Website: lowes
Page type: account-dashboard
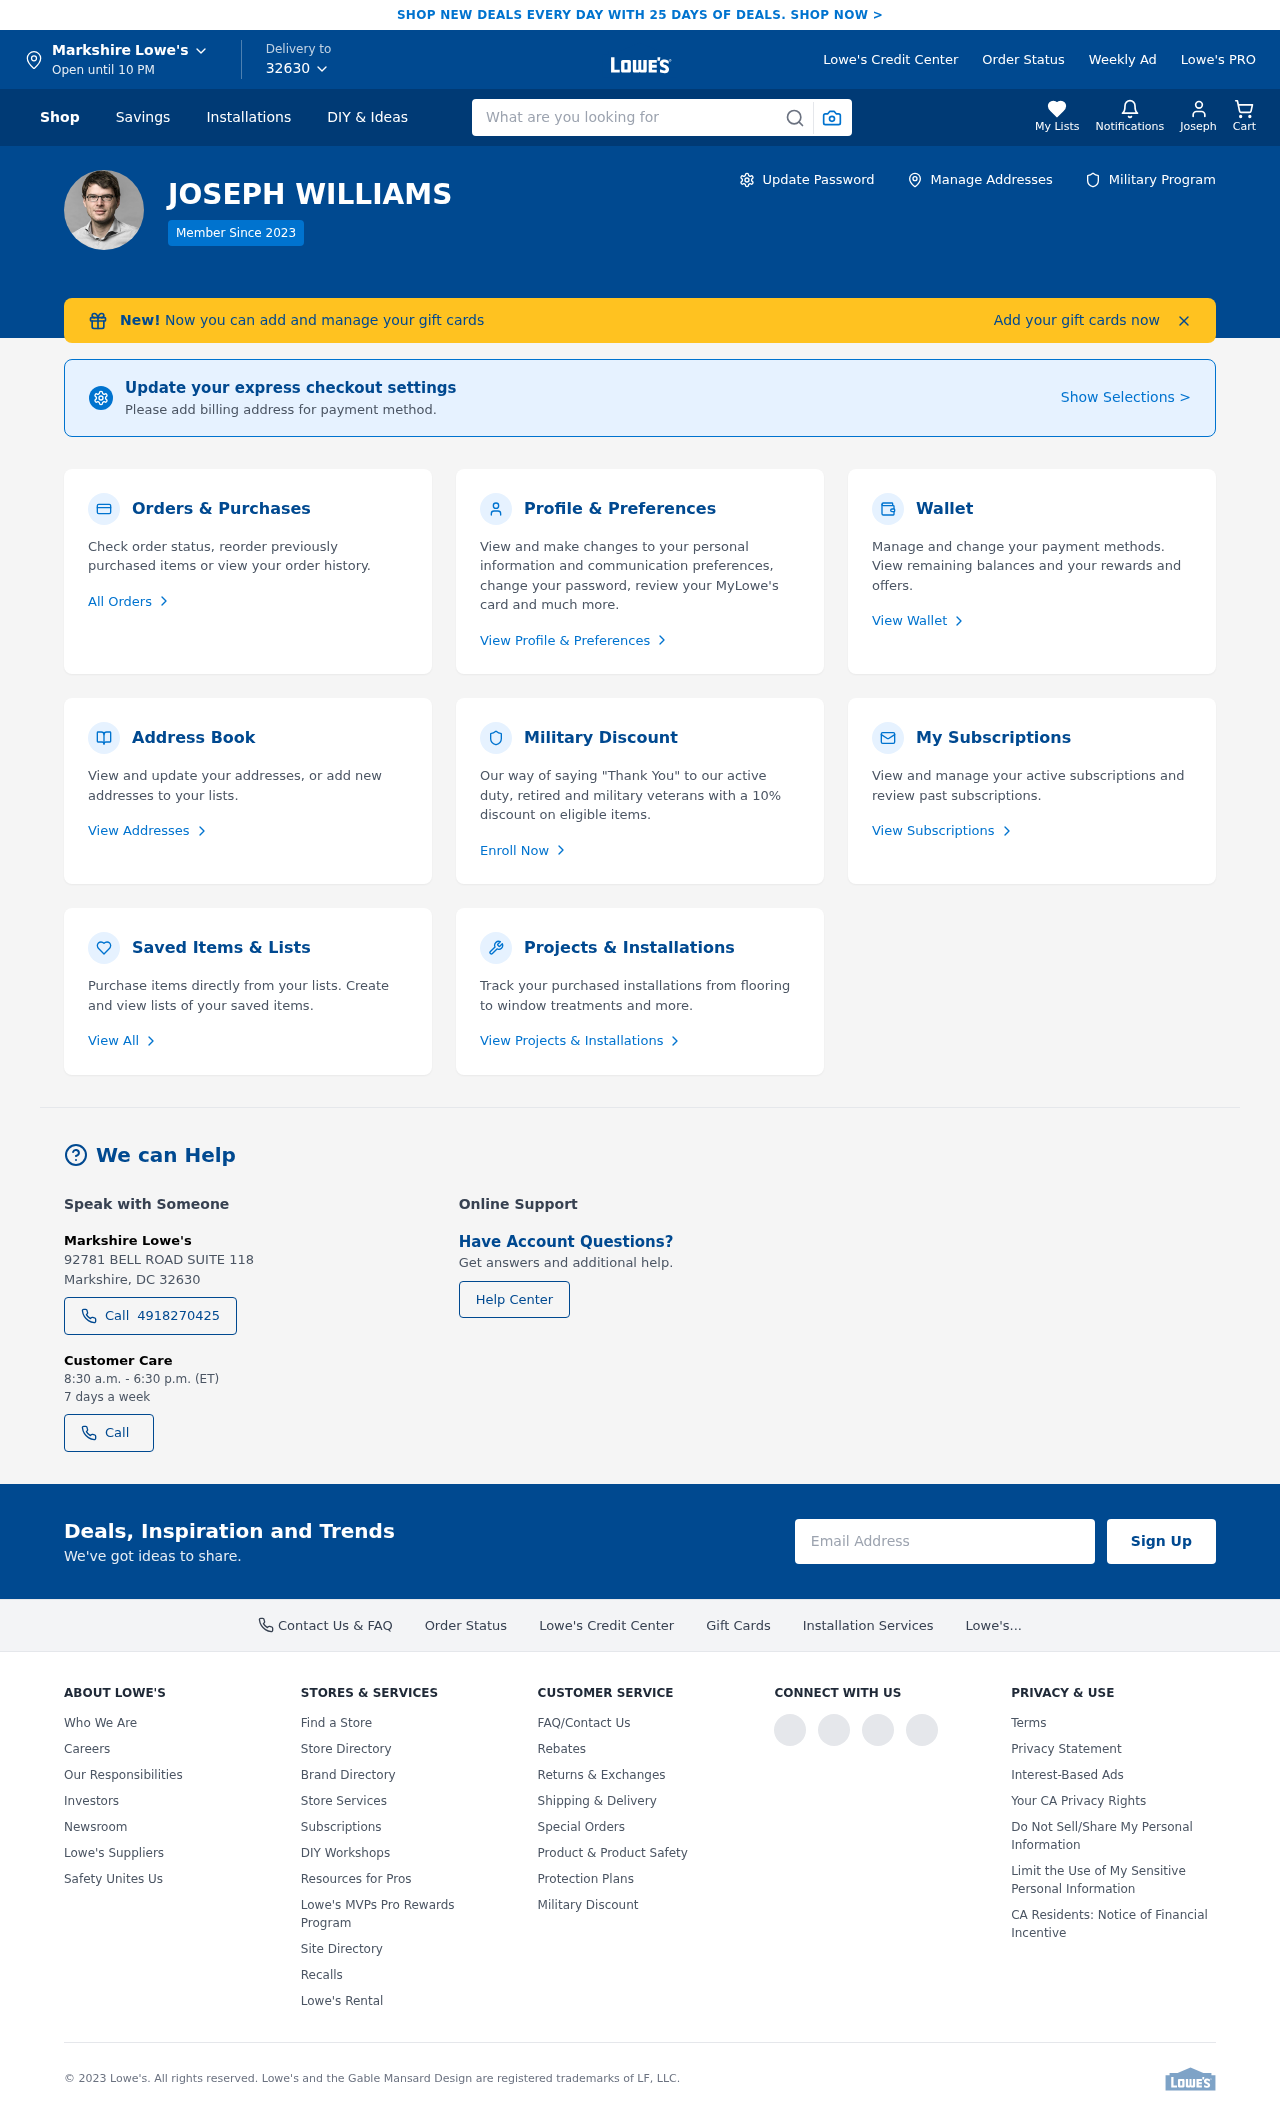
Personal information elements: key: PII_CITY
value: Markshire
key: PII_FIRSTNAME
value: Joseph
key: PII_FULLNAME
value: JOSEPH WILLIAMS
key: PII_PHONE
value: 4918270425
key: PII_POSTCODE
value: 32630
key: PII_POSTCODE_FULL
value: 32630
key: PII_POSTCODE_NUMERIC
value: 32630
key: PII_CITY2
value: Markshire
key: PII_LOCATION18_POSTCODE_EXT_NUMERIC
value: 118
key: PII_STATE_ABBR
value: DC
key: PII_STATE
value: DC
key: PII_CITY_STATE
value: Markshire, DC
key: PII_CITY_STATE_ZIP
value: Markshire, DC 32630
Search elements: key: HEADER_SEARCH
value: What are you looking for